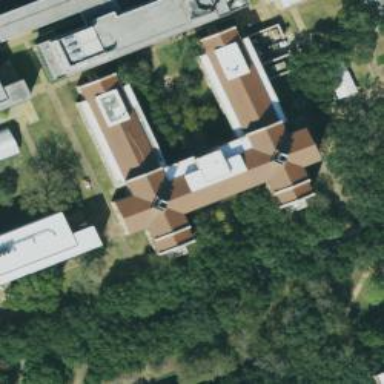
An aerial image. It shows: University.